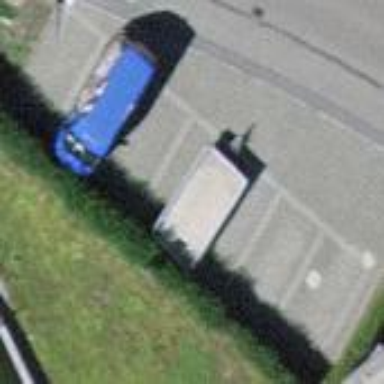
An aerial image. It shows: Street side parking area.